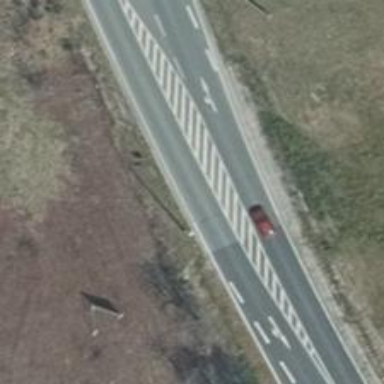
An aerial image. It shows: Primary highway.